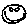
Label: smiley face